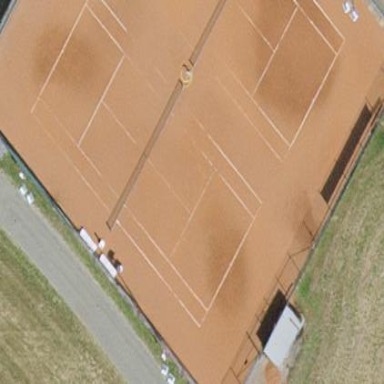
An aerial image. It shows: Tennis court on pitch designated for leisure land.